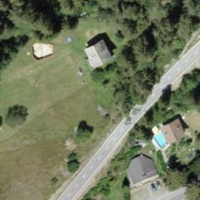
EUNIS habitat code: 55
Species observed at this site:
Geranium sanguineum